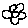
Label: flower